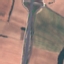
Land use / land cover: Highway